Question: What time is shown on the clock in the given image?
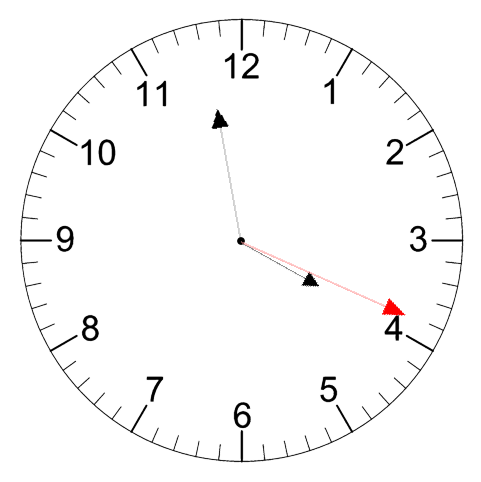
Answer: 03:58:19